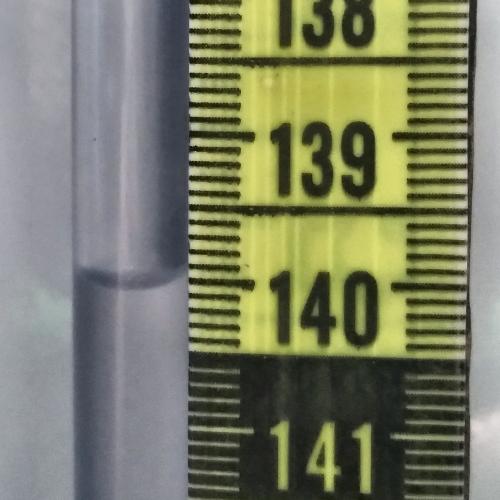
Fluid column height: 140.0 cm